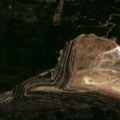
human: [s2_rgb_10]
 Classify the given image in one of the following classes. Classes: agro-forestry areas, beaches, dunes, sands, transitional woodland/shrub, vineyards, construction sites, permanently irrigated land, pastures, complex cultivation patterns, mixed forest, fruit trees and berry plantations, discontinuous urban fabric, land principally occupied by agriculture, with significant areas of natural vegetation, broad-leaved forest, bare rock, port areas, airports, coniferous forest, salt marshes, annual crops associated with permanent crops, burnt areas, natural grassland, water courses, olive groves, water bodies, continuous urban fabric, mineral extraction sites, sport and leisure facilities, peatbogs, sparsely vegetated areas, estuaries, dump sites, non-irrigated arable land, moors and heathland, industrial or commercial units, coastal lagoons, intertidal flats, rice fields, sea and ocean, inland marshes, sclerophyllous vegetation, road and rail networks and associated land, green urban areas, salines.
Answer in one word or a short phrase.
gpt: continuous urban fabric